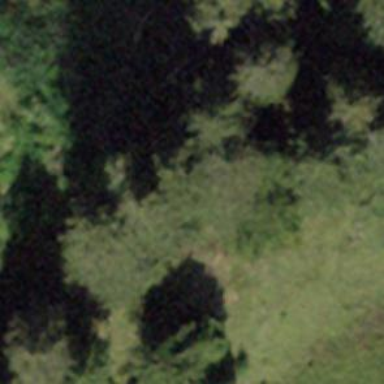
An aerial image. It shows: Forest area.